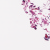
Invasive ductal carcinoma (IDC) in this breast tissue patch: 0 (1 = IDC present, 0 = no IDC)